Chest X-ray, AP view. Patient: 41 years old, sex F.
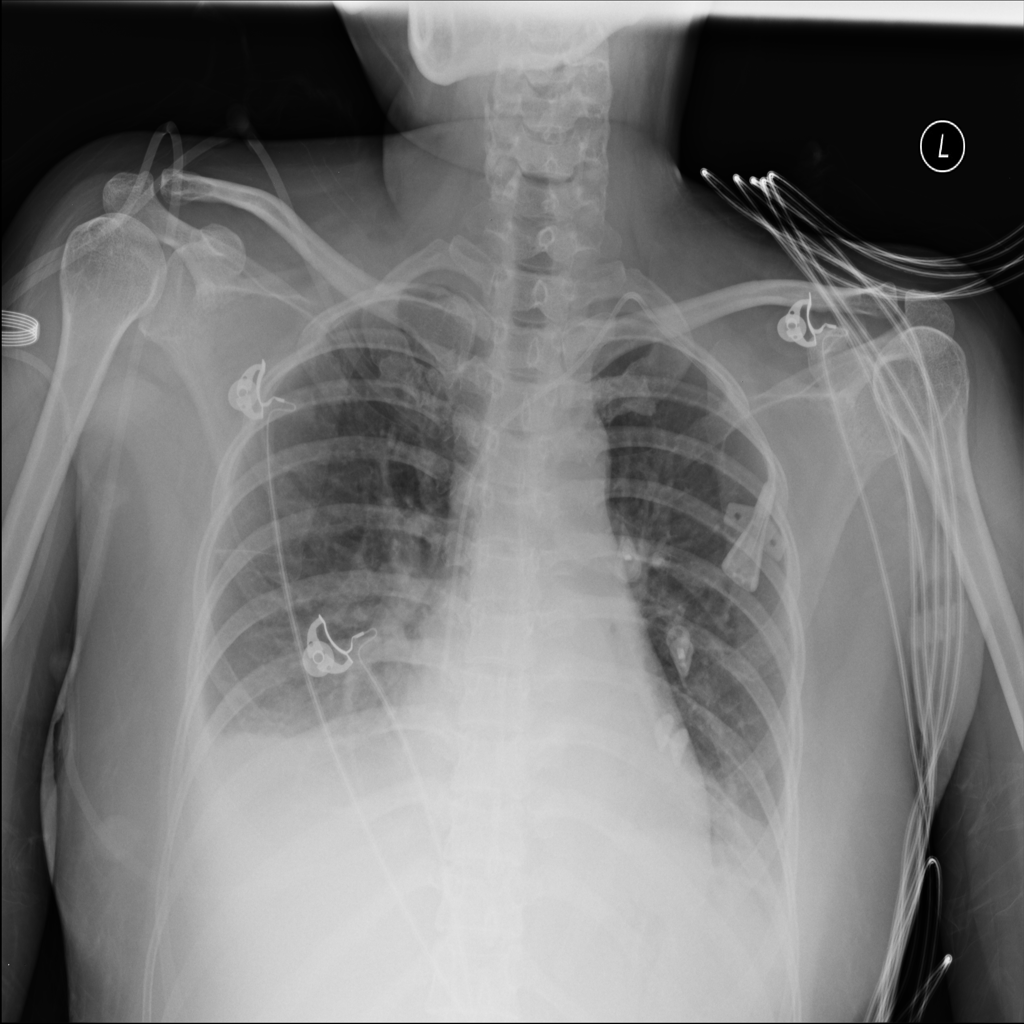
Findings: Effusion, Infiltration